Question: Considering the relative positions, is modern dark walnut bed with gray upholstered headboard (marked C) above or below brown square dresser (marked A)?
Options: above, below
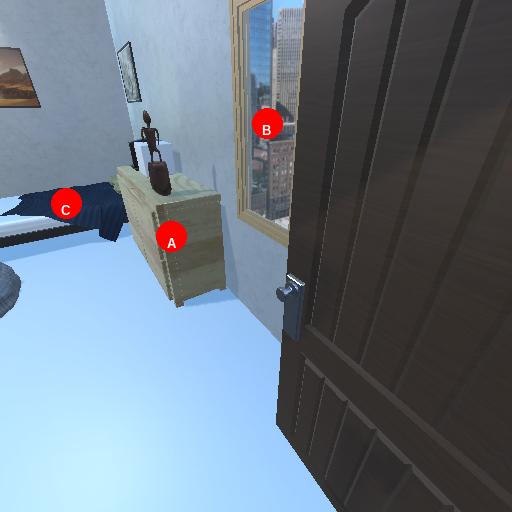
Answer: above